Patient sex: F
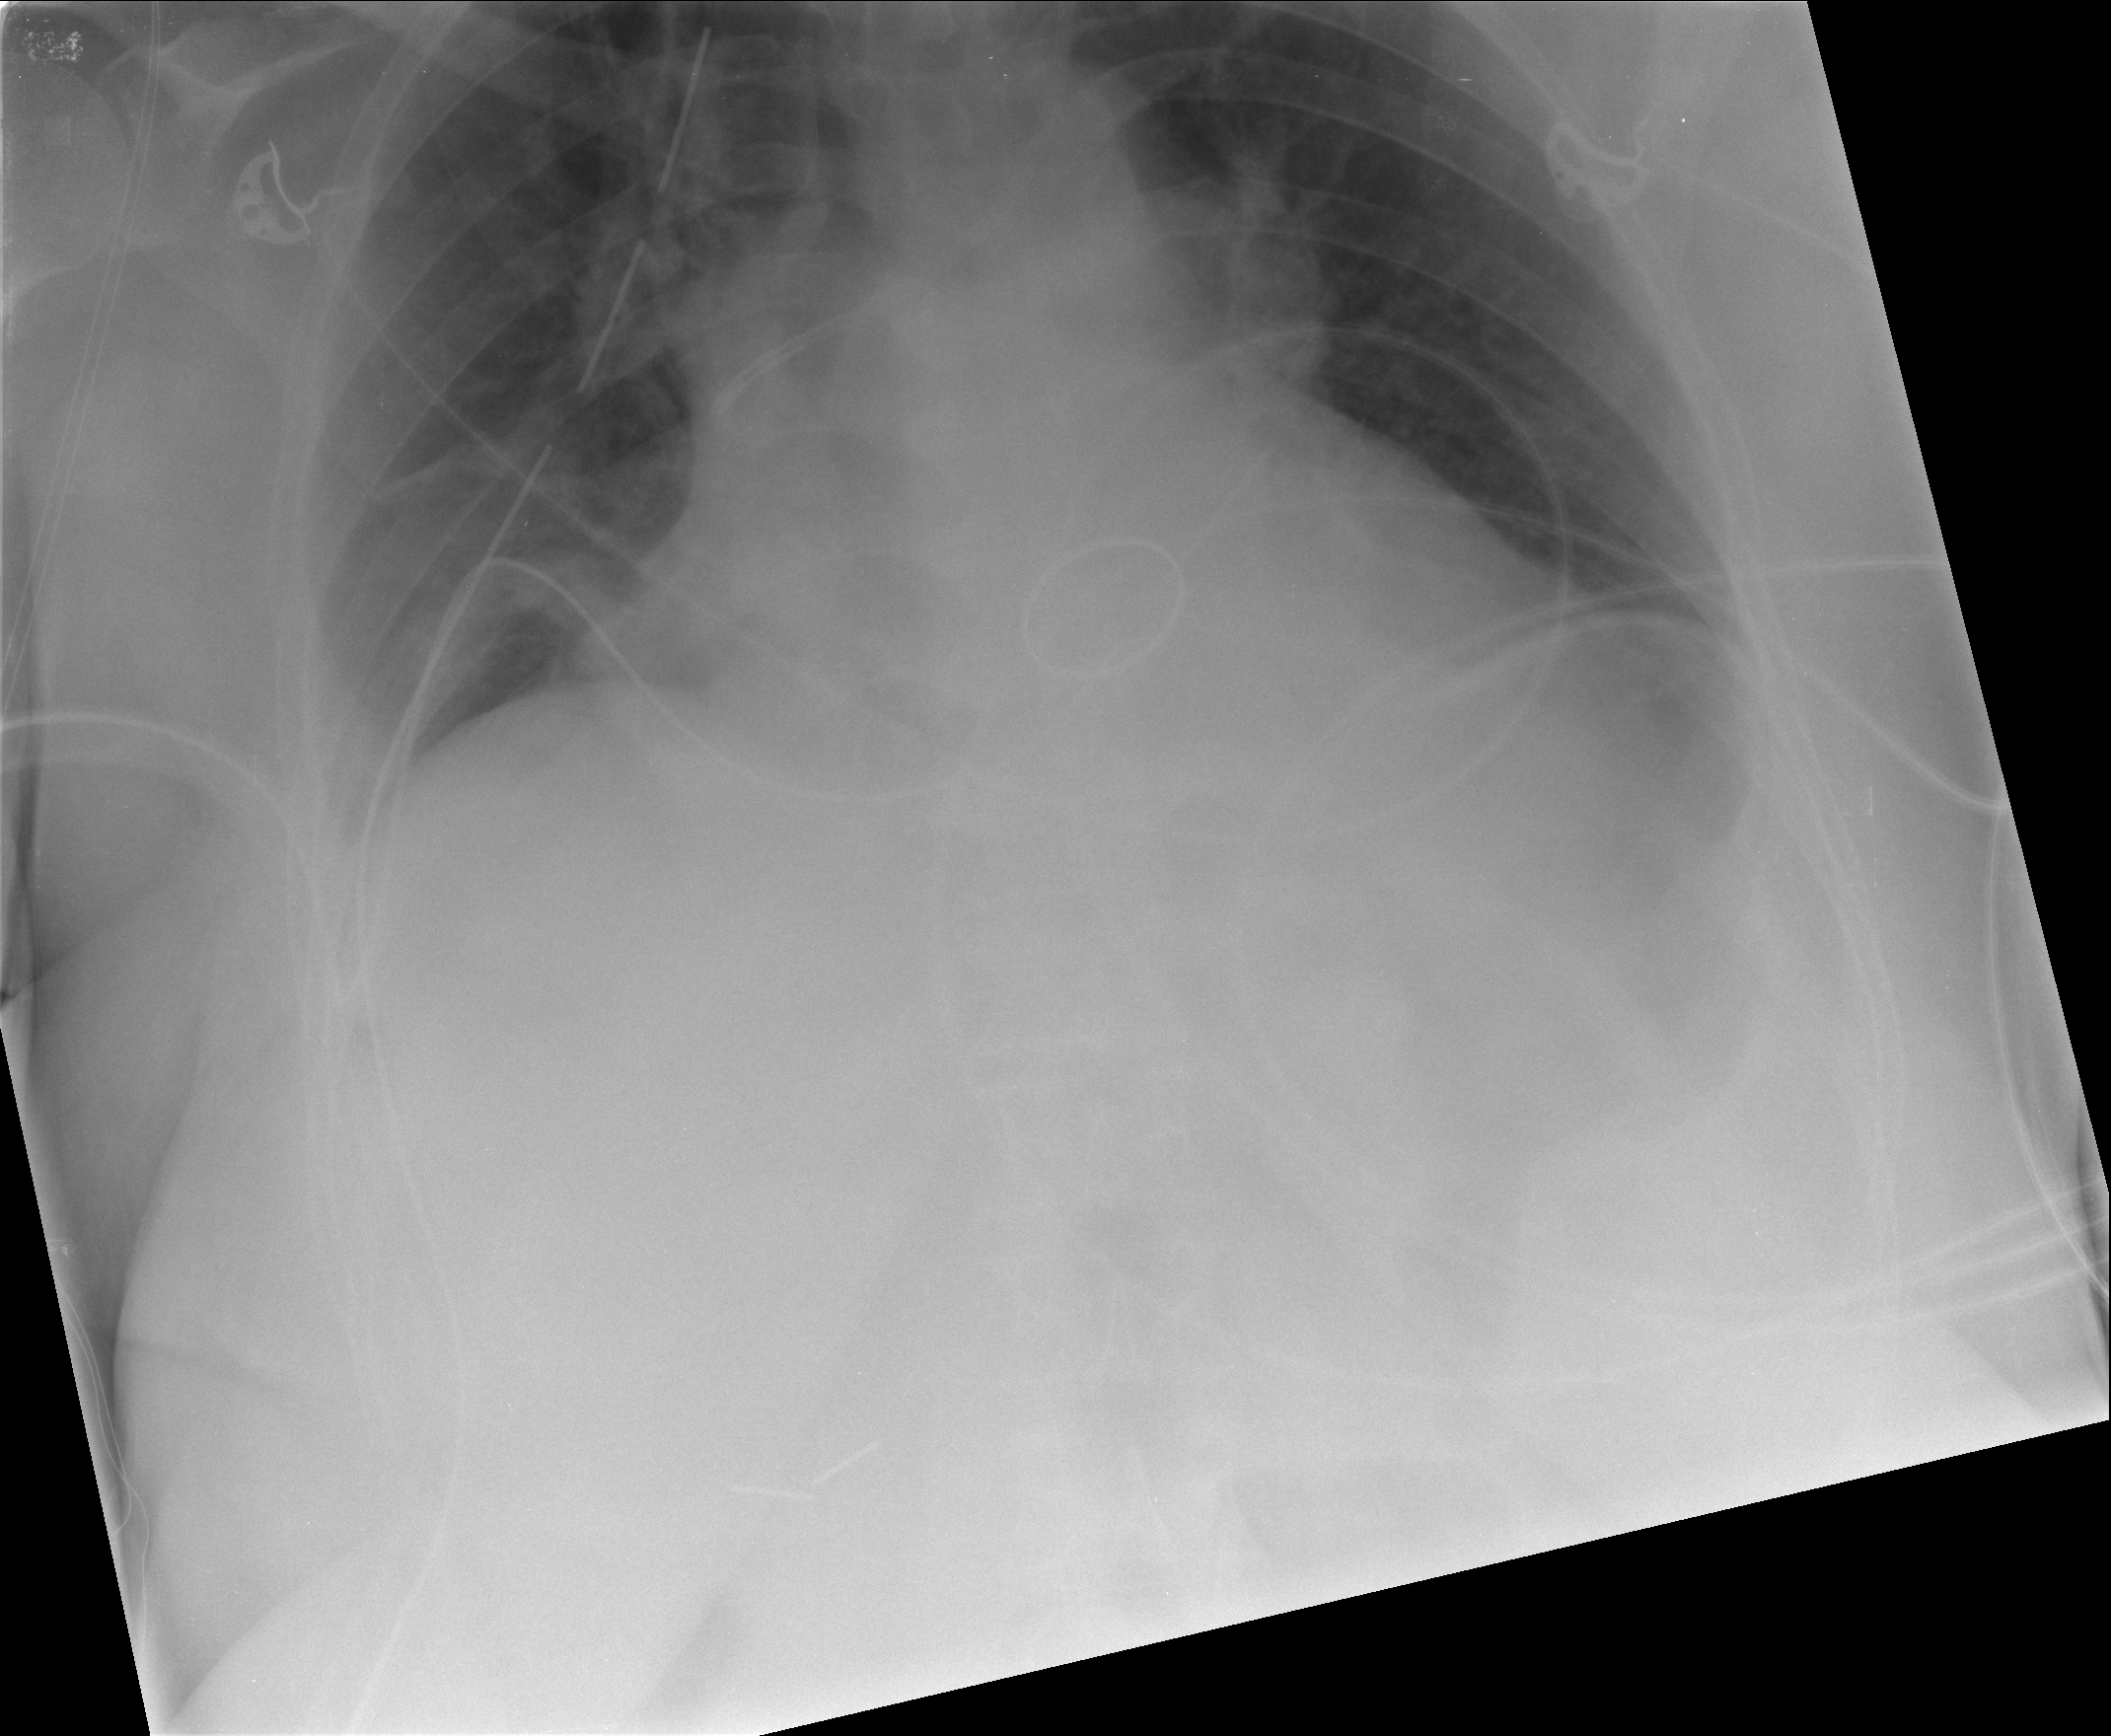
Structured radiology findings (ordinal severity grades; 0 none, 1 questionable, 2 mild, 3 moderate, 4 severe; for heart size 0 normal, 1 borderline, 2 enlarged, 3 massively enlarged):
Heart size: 2
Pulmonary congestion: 0
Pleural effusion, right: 1
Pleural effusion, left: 0
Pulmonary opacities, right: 1
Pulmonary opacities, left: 0
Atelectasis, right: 2
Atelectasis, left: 0